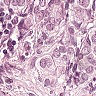
Metastatic tissue present: yes